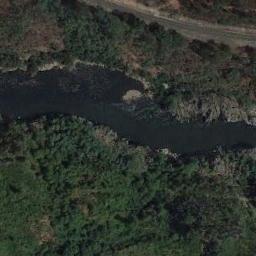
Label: river